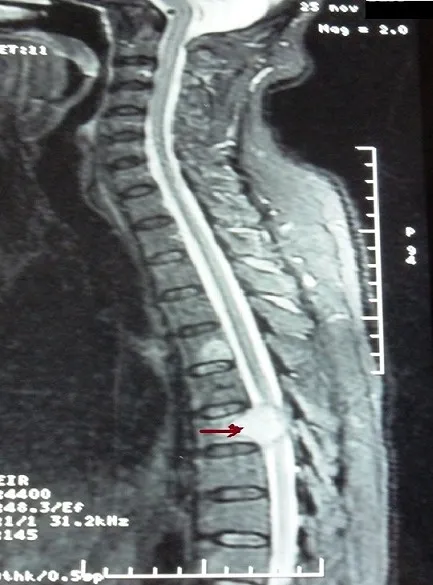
Spinal MRI, sagittal view: spinal cord compression in relation to the seventh dorsal vertebra.
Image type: radiology (mri)